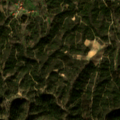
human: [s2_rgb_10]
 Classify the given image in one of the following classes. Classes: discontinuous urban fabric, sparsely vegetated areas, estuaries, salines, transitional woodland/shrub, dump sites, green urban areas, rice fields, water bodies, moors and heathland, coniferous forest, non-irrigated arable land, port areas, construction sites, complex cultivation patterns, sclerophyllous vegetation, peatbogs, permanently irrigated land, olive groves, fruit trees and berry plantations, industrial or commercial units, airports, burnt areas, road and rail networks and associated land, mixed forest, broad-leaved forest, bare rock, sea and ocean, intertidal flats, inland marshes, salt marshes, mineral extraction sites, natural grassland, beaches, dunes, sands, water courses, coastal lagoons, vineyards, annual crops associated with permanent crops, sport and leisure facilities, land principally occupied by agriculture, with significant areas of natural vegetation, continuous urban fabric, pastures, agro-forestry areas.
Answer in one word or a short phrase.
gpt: complex cultivation patterns, land principally occupied by agriculture, with significant areas of natural vegetation, coniferous forest, transitional woodland/shrub